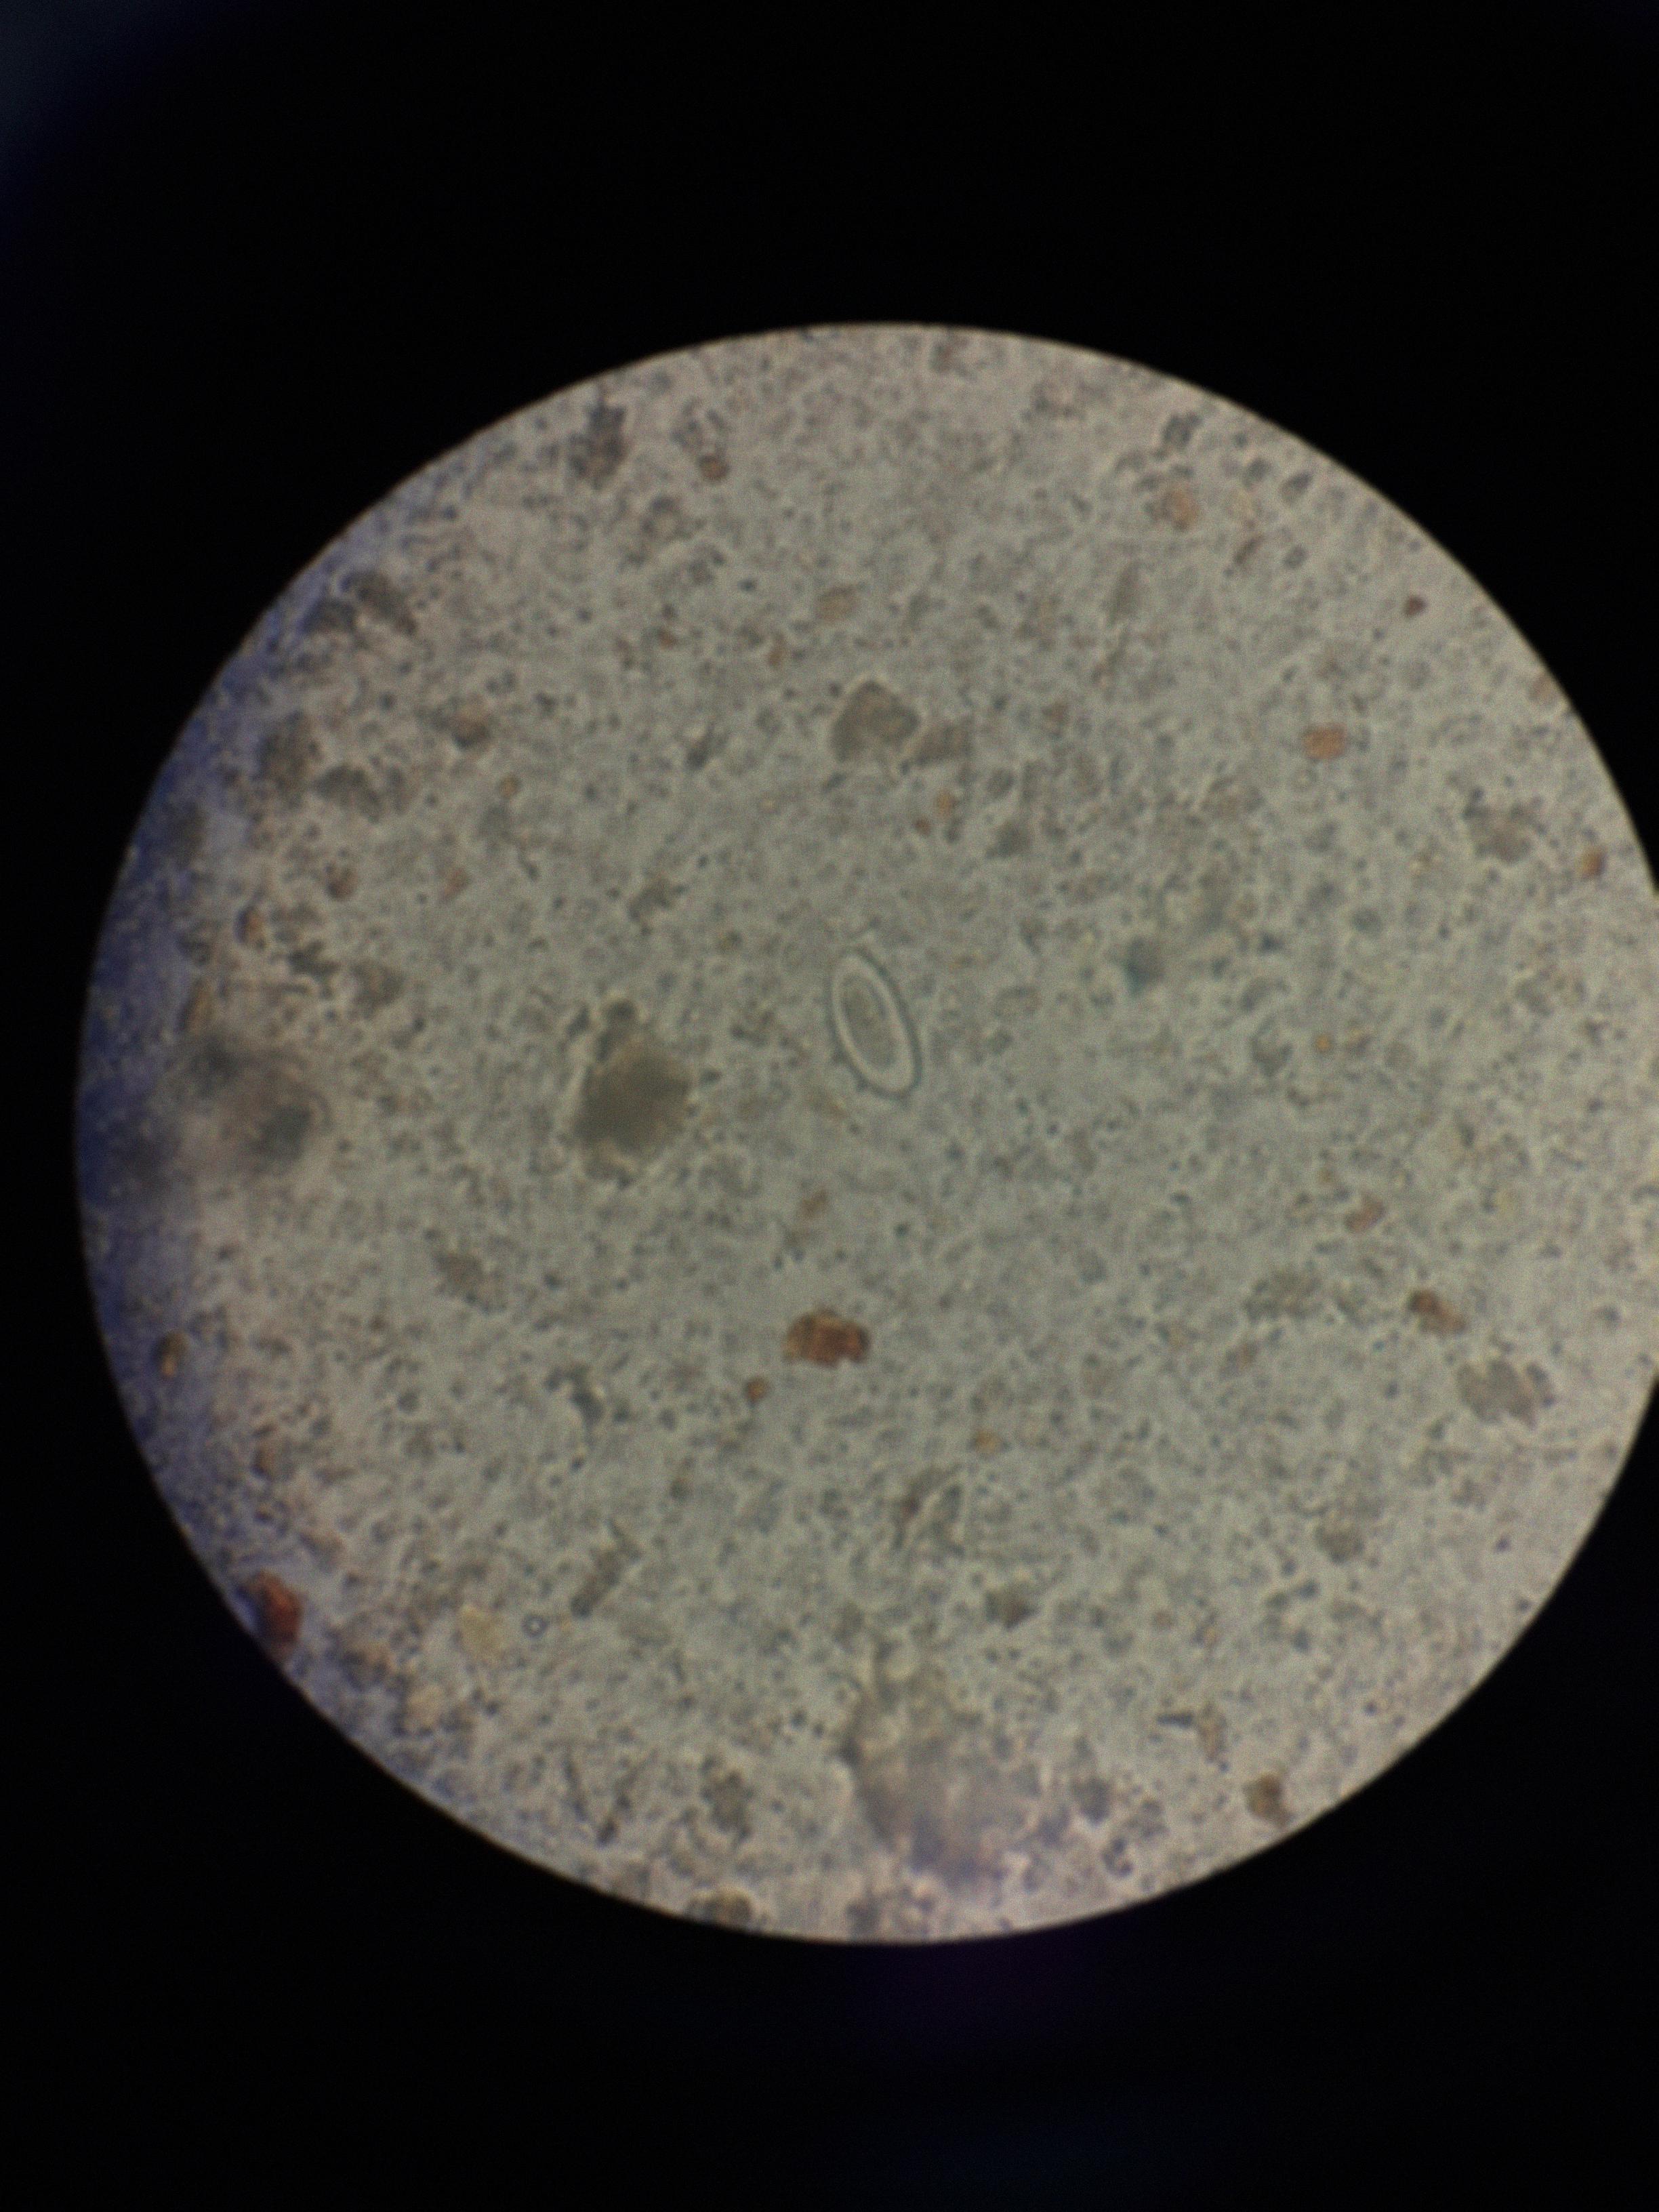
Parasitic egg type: Enterobius vermicularis